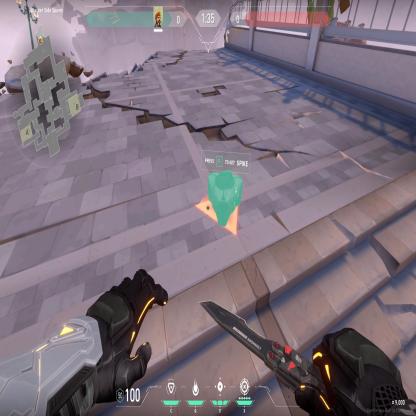
Label: dropped spike